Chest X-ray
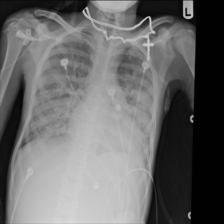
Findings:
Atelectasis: negative
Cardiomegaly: negative
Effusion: negative
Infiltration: negative
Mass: negative
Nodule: negative
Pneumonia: negative
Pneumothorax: negative
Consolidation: positive
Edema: negative
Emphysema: negative
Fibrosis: negative
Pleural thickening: negative
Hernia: negative